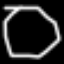
Label: octagon